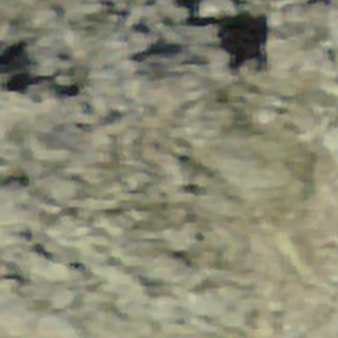
Label: other